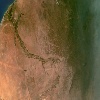
Label: land